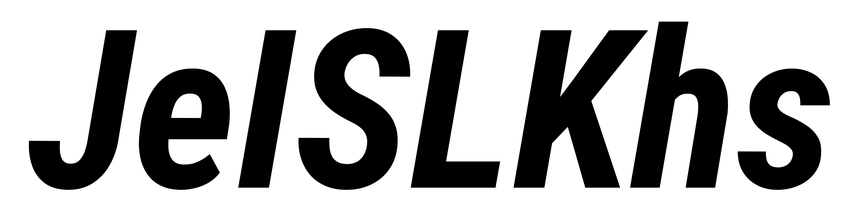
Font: Roboto-Italic_Condensed_Bold_Italic